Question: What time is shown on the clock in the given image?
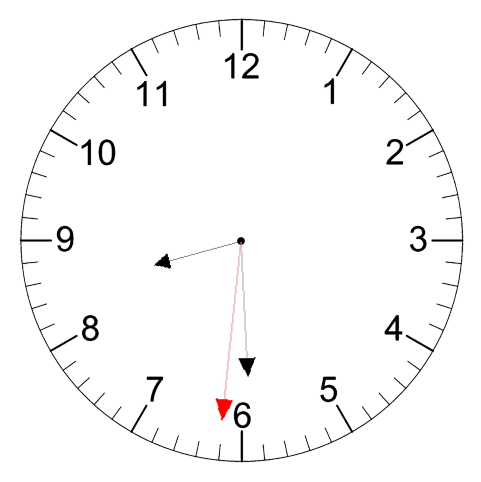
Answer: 08:29:31